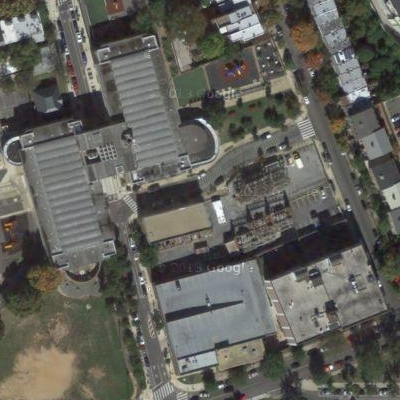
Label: Industry